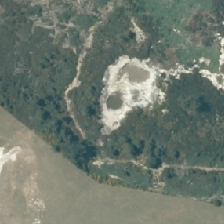
Land cover: herbaceous_freshwater_vege